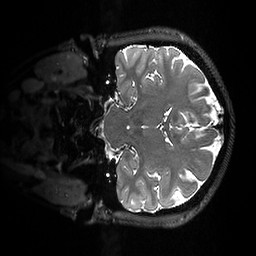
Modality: T1w
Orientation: coronal
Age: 21
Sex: male
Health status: healthy
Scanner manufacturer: ge
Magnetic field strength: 3 T
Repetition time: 0.007348 s
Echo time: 0.003036 s